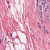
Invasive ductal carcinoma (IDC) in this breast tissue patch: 1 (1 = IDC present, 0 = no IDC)